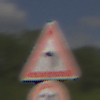
Verkehrszeichen: KurveLinks
Zusatzzeichen unten: Geschwindigkeit30
Umgebung: Outdoor, RoadRail
Tageszeit: Midday
Wetter: PartlyCloudy
Licht: Natural
Jahreszeit: NotSpecified
Kontrast: HighContrast